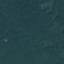
Label: Forest